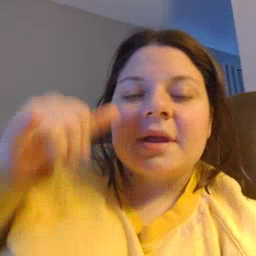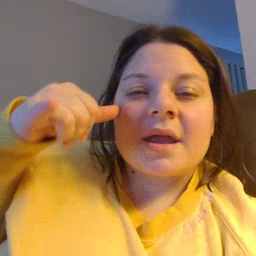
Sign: cow